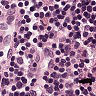
Metastatic tissue present: no